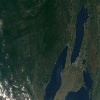
Label: land